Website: home-depot
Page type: delivery-shipping
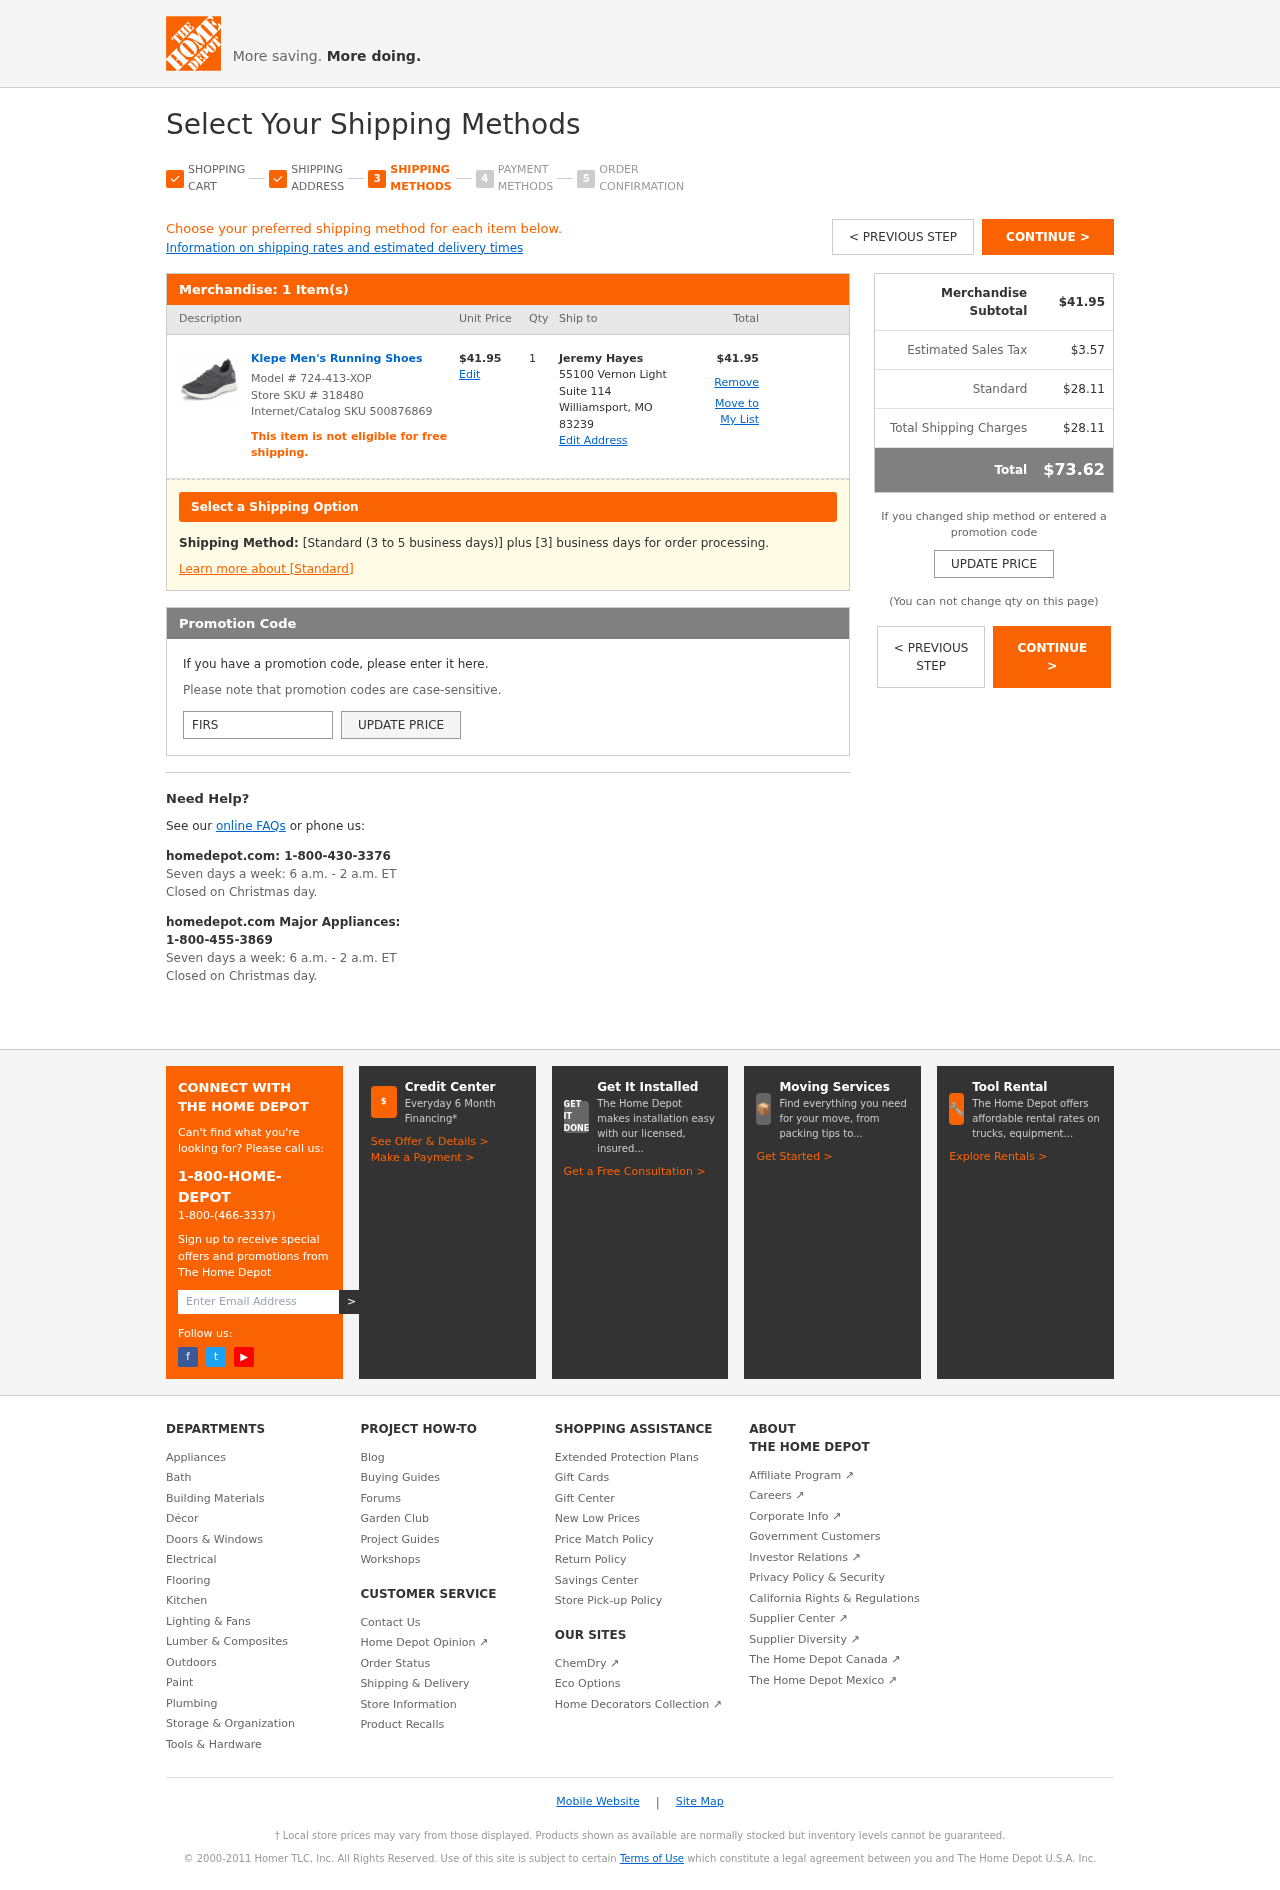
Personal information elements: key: PII_CITY_STATE_ZIP
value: Williamsport, MO 83239
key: PII_FULLNAME
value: Jeremy Hayes
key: PII_PROMO_CODE
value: FIRST97
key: PII_STREET
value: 55100 Vernon Light Suite 114
Product elements: key: PRODUCT1_NAME
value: Klepe Men's Running Shoes
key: PRODUCT1_PRICE
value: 41.95
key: PRODUCT1_QUANTITY
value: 1
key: PRODUCT_MODEL_NUMBER
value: Model # 724-413-XOP
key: PRODUCT1_LINE_TOTAL
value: $41.95
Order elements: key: ORDER_NUM_ITEMS
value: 1 Item(s)
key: ORDER_SUBTOTAL
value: $41.95
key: ORDER_TAX
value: $3.57
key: ORDER_SHIPPING_COST
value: $28.11
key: ORDER_SHIPPING_TOTAL
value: $28.11
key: ORDER_TOTAL
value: $73.62
Other elements: key: STORE_SKU
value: Store SKU # 318480
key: INTERNET_SKU
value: Internet/Catalog SKU 500876869